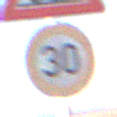
Verkehrszeichen: Geschwindigkeit30
Zusatzzeichen oben: SteinschlagRechts
Umgebung: Outdoor, Nature
Tageszeit: MorningAfternoon
Wetter: Clear
Licht: Natural
Jahreszeit: NotSpecified
Kontrast: HighContrast